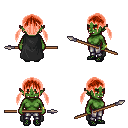
a pixel art fantasy rpg character, female body template, orc, green skin, black cape, metal pants, red twin-tailed hairstyle, bracelets, ghillies, spear, four views (front, back, left, right), 2x2 character sprite sheet, small pixel art, hard edges, no anti-aliasing